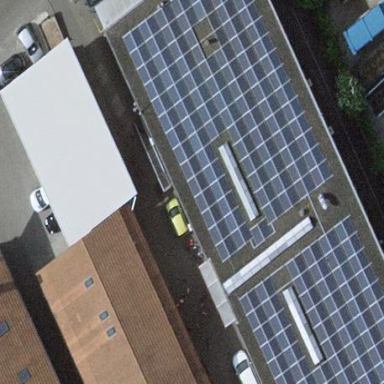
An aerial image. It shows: Solar power generator using photovoltaic panels.